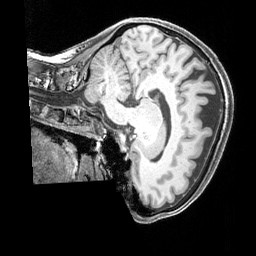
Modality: T1w
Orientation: sagittal
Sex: female
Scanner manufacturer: siemens
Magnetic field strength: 3 T
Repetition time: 2.3 s
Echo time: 0.00226 s